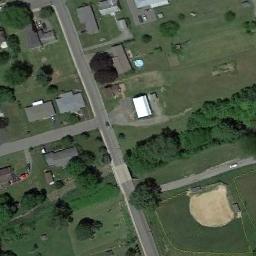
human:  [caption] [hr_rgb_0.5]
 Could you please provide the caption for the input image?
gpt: There are neat rows of houses near the baseball field .

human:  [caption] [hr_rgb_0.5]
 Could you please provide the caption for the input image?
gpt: The white building is next to the baseball diamond .

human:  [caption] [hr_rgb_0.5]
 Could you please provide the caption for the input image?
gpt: A baseball diamond on the lawn with some trees and some houses beside .

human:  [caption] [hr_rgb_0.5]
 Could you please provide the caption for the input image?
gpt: There is a baseball diamond in the grass in the north of  the houses and the roads .

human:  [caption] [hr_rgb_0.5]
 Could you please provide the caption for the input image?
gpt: A baseball diamond is next to many buildings and trees by the road .